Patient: sex M, age 51
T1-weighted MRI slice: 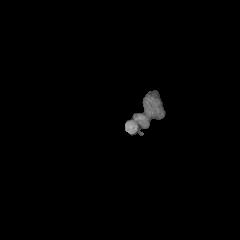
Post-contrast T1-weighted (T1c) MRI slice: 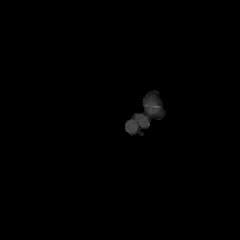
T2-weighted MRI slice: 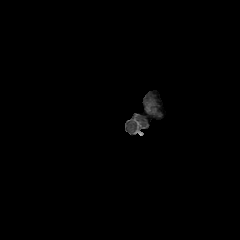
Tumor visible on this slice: no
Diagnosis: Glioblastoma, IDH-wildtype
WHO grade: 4